Question: Binary search let me down when I tried to apply it to the real world. The scenario is as follows.
> I need to test the range of a device that communicates over radio.
Communication needs to occur quickly, but slow transmission is
tolerable, up to a point (say, about 3 minutes). I need to test
whether transmissions will be successful every 200 feet until failure, up to 1600
feet. Every 200 feet a test will be run which requires 3 minutes to
execute.
I naively assumed that a binary search would be the most efficient method of finding the failure point, but consider a travel speed of 200 ft/min and test time of 3 minutes. If failure to transmit occurs at 500 feet, binary search is not the most efficient means of finding the failure point, as shown below.

Simply walking along and testing every single point would have found the solution sooner, taking only 12 minutes, whereas binary search & testing would take 16 minutes.
My question: How do you calculate the most efficient path to the solution when traveling time matters? What is this called (e.g., binary-travel search, etc.)?
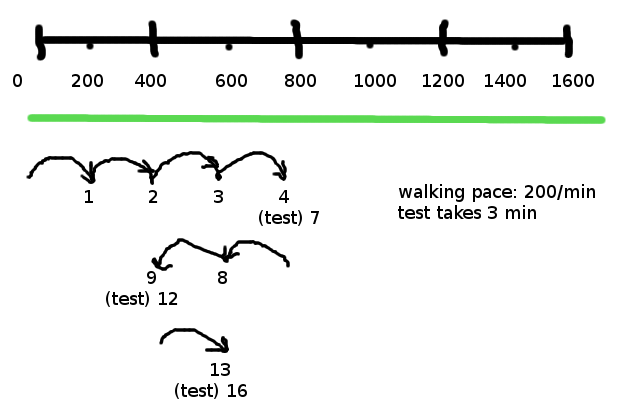
Answer: Binary search is indeed predicated on 'O(1)' access times; there's little point binary searching a linked list, for example [but see Note 1], and that's essentially what you're doing, since you seem to be assuming that only discrete intervals are worth testing. If you were seeking a more accurate answer, you would find that the binary search allows an arbitrary precision, at the cost of one additional test per bit of precision.
Let's suppose you don't know even what the maximum value might be. Then you couldn't first test in the middle, since you wouldn't know where the middle was. Instead, you might do an exponential search for a limit (which is kind of a binary search inside out); you start by testing at 'x', then '2x', then '4x' until you reach a point which is greater than the maximum (the signal doesn't reach that far). ('x' is the smallest answer you find interesting; in other words, if the first test at 'x' shows the signal doesn't reach, you will then stop.) At the end of this phase, you'll be at '2ix', for some integer 'i', and you will know the answer is between '2i-1x' and '2ix'.
Now you can actually do the binary search, starting by going backwards by '2i-2x'. From there, you might go either forwards or backwards, but you will definitely travel '2i-3x', and the next iteration you'll travel '2i-4x', and so on.
So in all, in the first phase (search for a maximum), you walked to '2ix', and did 'i' tests. In the second phase, binary refinement, you walk a total of '(2i-1-1)x' and do 'i-1' tests. You'll end up at some point 'd' which is between '2i-1' and '2i', so at worst you'll have walked '3d' of the final point (and at best, you'll have walked '3d/2'). The number of tests you will have done will be '2*ceil(log2(d/x)) - 1', which is within one test of '2*log2(d/x)'.
Under what circumstances should you do the binary search algorithm, then? Basically, it depends on the ratio of the travel time and the test time, and the desired precision of the answer. The simple sequential algorithm finds position 'd' after 'd/x' moves of size 'x' and 'd/x' tests; the binary search algorithm above finds position 'd' after travelling at most '3d' but doing only around '2 log(d/x)' tests. Roughly speaking, if a test costs you more than twice the cost of travelling 'd/x', and the expected distance is sufficiently larger than the precision, you should prefer the binary search.
In your example, you appear to want the result with a precision of 200 feet; the travel time is 1 minute and the test time is 3 minutes, which is more than twice the travel time. So you should prefer the binary search, unless you expect that the answer will be found in a small number of multiples of the precision (as is the case). Note that although the binary algorithm uses four tests and 1000 feet of travel (compared with three tests and 600 feet for the sequential algorithm), improving the precision to 50 feet will only add four more tests and 150 feet of travel to the binary algorithm, while the sequential algorithm will require 20 tests.
---
Note 1: Actually, it might make sense to binary search a linked list, using precisely the above algorithm, if the cost of the test is high. Assuming the cost of the test is not proportional to the index in the list, the complexity of the search will be 'O(N)' for both a lineary search and the binary search, but the binary search will do 'O(log N)' tests and 'O(N)' steps, while the sequential search will do 'O(N)' tests and 'O(N)' steps. For large enough N, this doesn't matter, but for real-world sized N it might matter a lot.